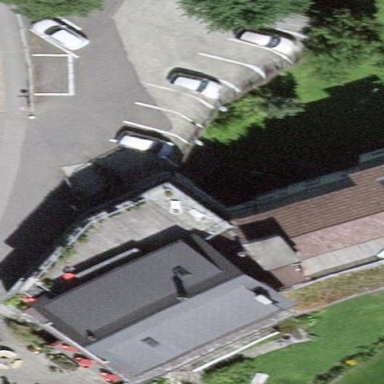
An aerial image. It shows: Restaurant in building.